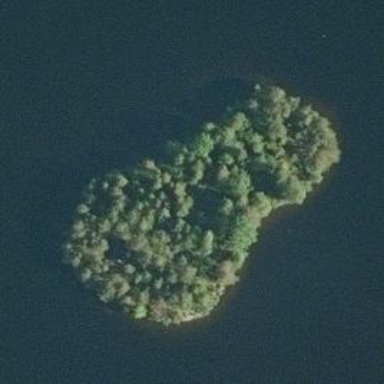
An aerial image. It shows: Islet.